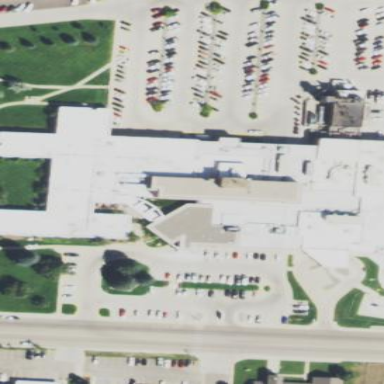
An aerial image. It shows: Hospital building.